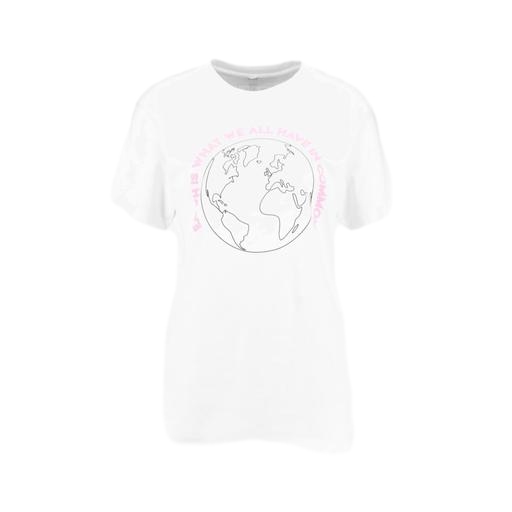
white plus size graphic tee, only white t-shirt, world sleep shirt, white background